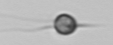
Label: Acanthoica_quattrospina